Field crop: maize
Growth stage: 2
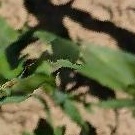
Species: maize